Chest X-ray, PA view. Patient: 44 years old, sex F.
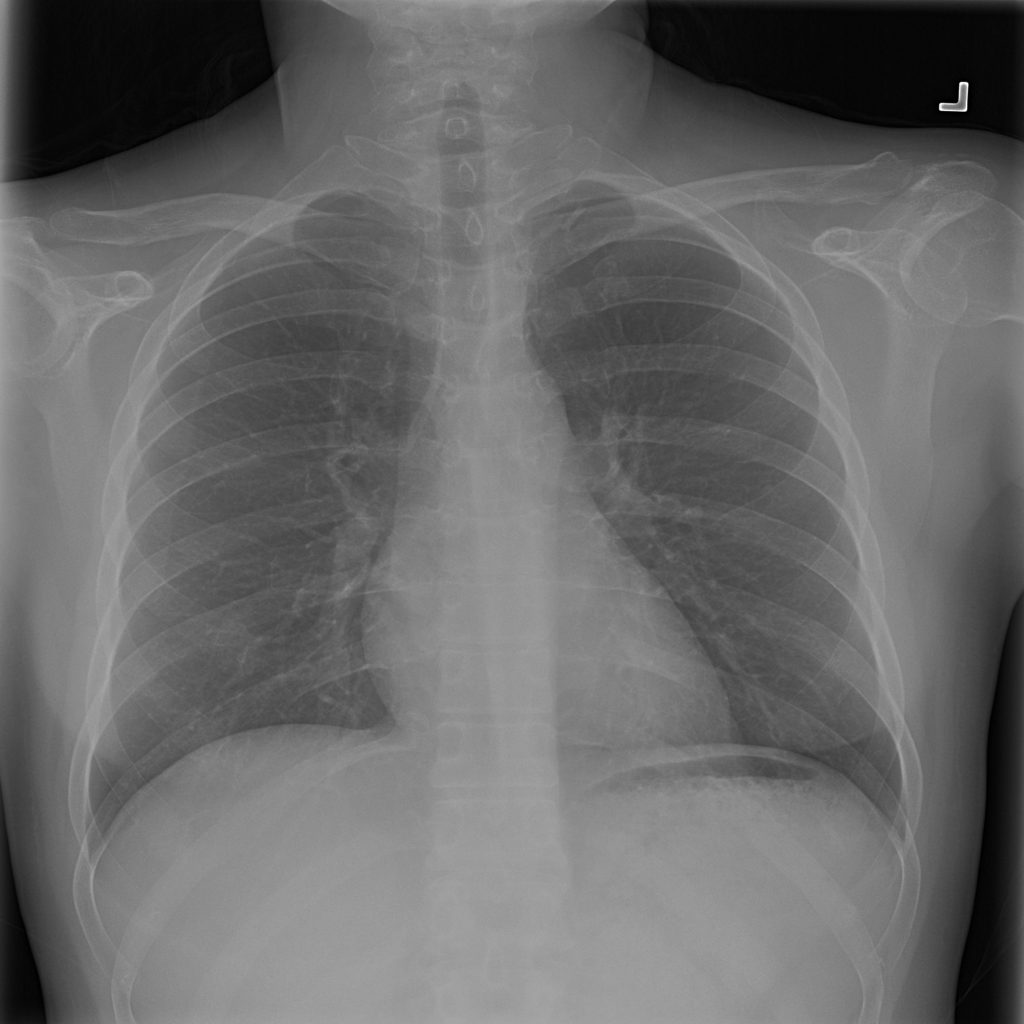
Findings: No Finding